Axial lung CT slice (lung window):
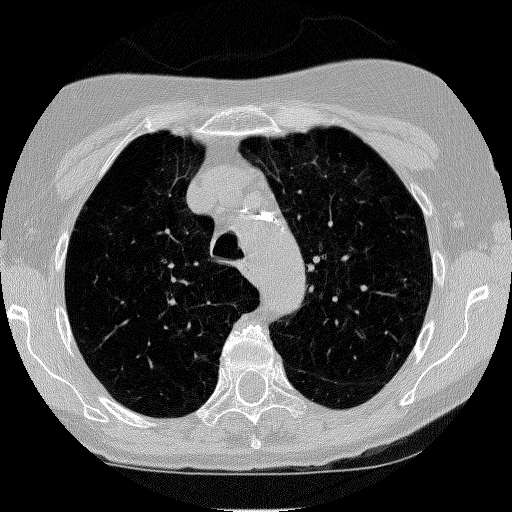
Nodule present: no